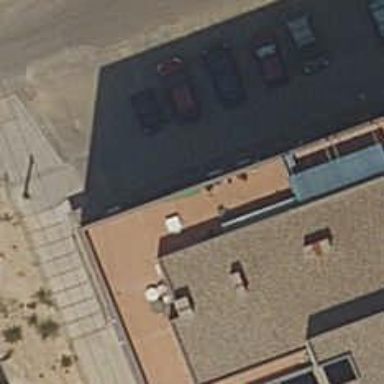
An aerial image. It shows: Parking entrance.